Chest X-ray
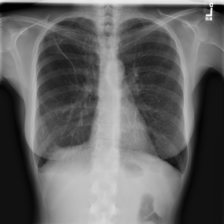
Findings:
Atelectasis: negative
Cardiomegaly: negative
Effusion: negative
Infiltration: negative
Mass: negative
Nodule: negative
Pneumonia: negative
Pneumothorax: negative
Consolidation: negative
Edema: negative
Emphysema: negative
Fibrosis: negative
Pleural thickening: negative
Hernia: negative